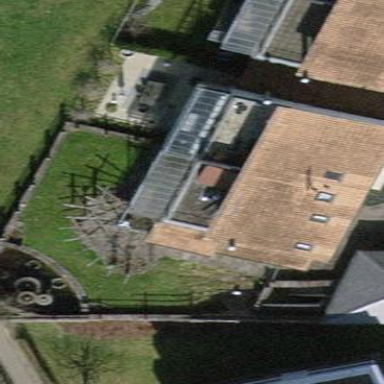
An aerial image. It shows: Red house with flat roof.